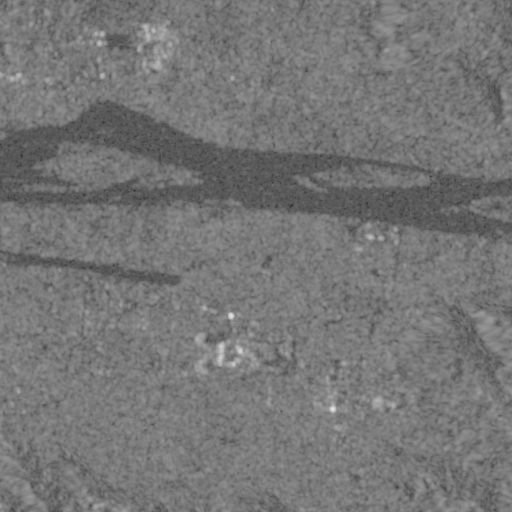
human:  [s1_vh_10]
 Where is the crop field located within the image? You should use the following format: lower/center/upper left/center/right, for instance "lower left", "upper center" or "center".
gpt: The crop field is located in the lower left of the image.
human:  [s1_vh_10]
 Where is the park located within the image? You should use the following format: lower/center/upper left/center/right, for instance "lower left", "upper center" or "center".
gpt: The park is located in the upper left of the image.
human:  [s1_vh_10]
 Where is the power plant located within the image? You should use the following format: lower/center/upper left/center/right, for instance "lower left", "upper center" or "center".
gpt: The power plant is located in the lower center of the image.
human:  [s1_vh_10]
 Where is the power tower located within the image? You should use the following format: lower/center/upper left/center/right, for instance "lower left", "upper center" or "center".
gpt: The power tower is located in the upper right of the image.
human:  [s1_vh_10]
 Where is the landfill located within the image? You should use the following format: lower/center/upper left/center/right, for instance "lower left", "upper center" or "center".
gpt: There is no landfill in the image.

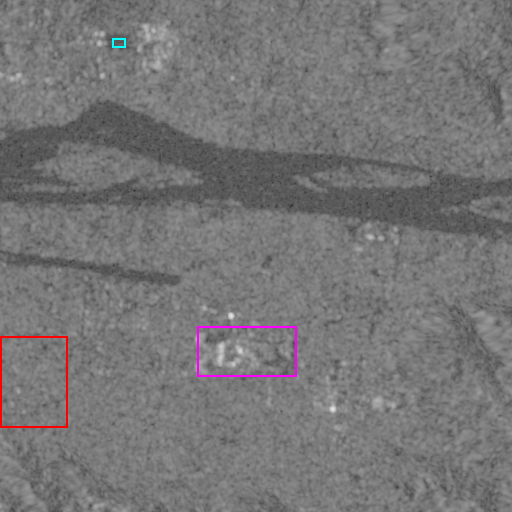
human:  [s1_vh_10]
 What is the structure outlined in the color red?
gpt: The structure outlined in red is a crop field.
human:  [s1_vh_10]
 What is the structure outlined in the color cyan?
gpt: The structure outlined in cyan is a park.
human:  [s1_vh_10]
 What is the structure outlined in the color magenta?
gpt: The structure outlined in magenta is a power plant.
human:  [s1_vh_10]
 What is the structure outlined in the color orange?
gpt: There is no orange outline.